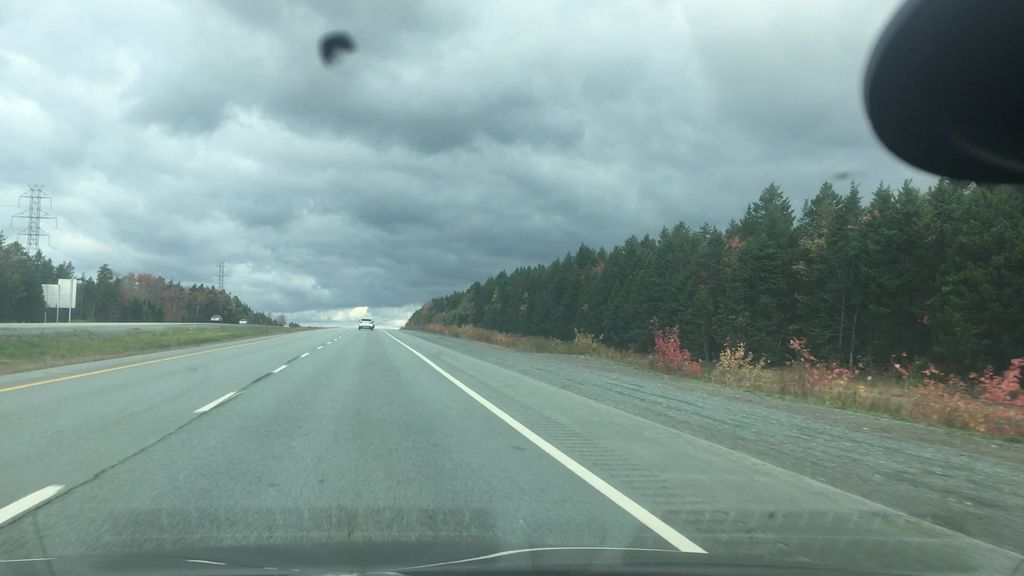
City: halifax